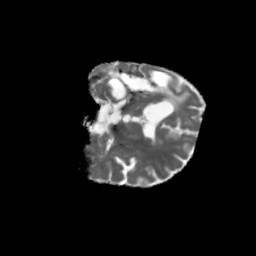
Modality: MD
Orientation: coronal
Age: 53
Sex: male
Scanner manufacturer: siemens
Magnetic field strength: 3 T
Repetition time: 5.47 s
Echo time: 0.0854 s